Question:
I get this error in App.cs, any help, I try to clean and build again but nothing.
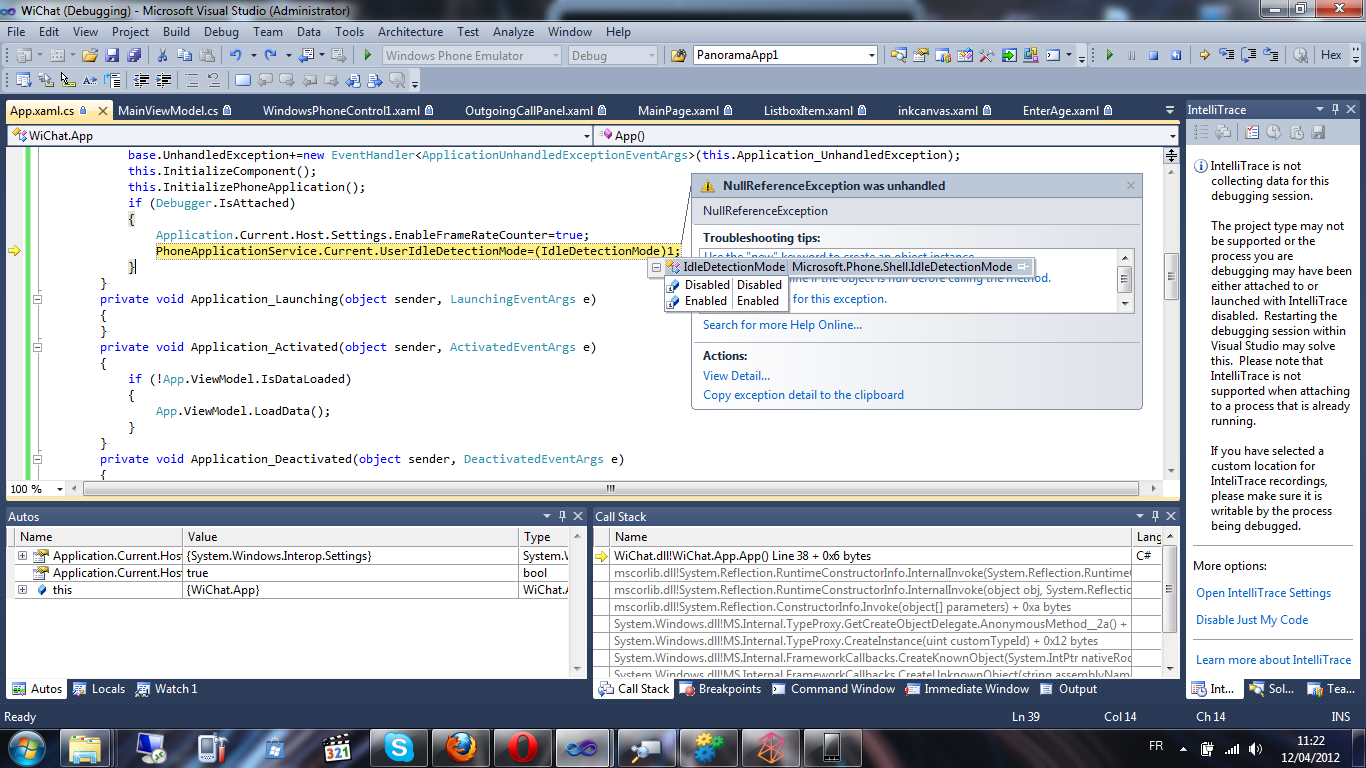
Answer: Shouldn't the line in question be as follows :-
'''
PhoneApplicationService.Current.UserIdleDetectionMode = IdleDetectionMode.Disabled;
'''